Question: SQL query to find sum of quantity of similar prodid only if quantity in each prodid greater than 1.
SQL query:
'''
Select ProdID,sum(quantity)
From product
Where quantity >1
Group by ProdID
'''
What logical error in above query ??
The Result should be :
'''
ProdID Quantity
------ --------
102 11
'''
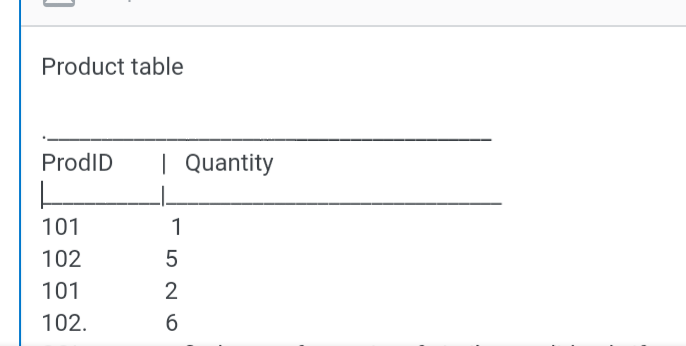
Answer: You can use filtering in the 'having':
'''
Select ProdID, sum(quantity)
from product
group by ProdID
having min(quantity) > 1;
'''
The use of 'min()' assumes that 'quantity' is non-negative.